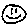
Label: smiley face